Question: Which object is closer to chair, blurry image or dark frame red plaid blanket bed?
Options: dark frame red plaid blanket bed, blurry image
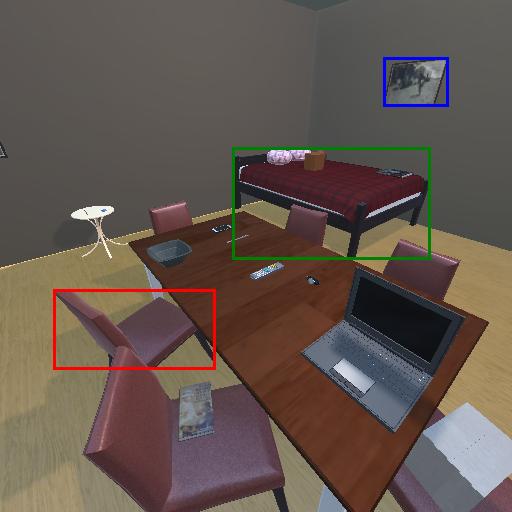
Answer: dark frame red plaid blanket bed